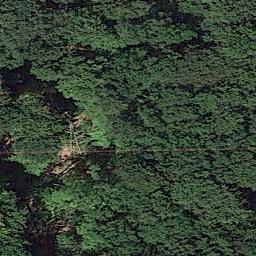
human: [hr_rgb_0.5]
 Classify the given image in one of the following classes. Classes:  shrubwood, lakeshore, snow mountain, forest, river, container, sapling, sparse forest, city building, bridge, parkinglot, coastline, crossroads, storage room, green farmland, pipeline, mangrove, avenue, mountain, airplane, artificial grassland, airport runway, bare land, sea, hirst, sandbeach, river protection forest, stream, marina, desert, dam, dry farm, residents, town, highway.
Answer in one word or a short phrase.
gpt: forest